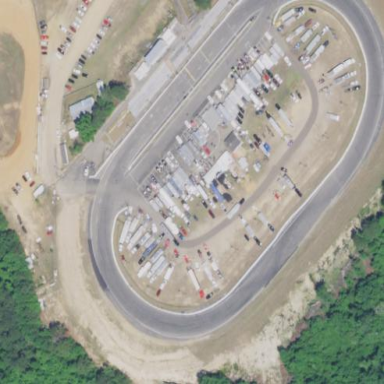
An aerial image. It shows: Asphalt raceway designed for motor sports.